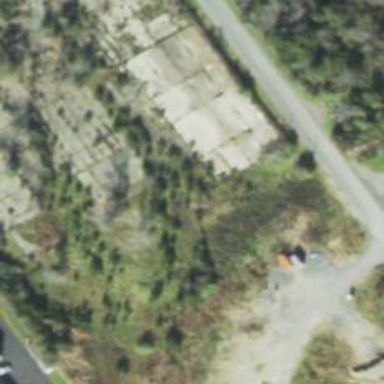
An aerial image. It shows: Abandoned railway.